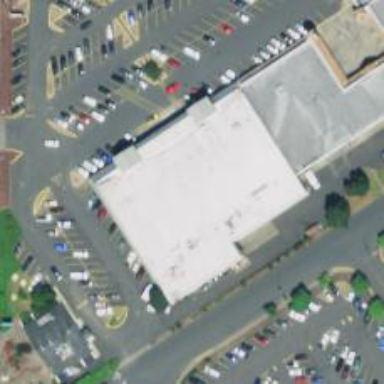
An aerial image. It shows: Supermarket.